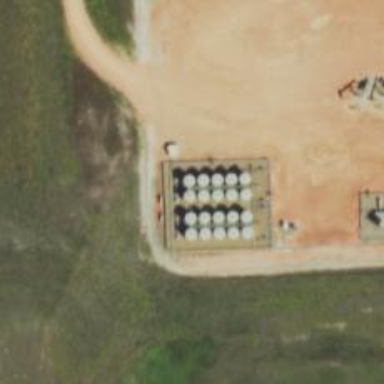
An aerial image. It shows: Storage tank that is man-made.